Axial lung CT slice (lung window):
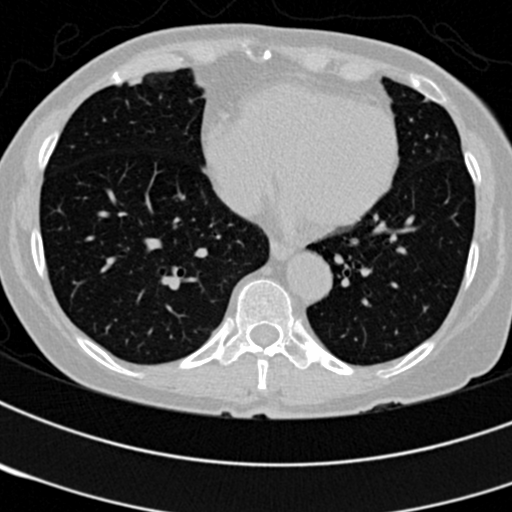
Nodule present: no